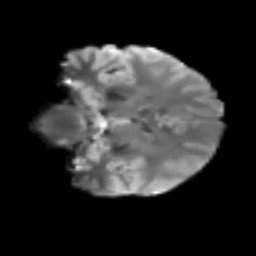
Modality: T2w
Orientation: coronal
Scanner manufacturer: siemens
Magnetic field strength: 3 T
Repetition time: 3.6 s
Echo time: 0.092 s